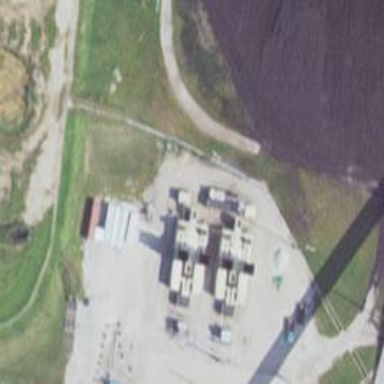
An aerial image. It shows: Gas-powered generator. It is gas turbine type generator.